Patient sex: M
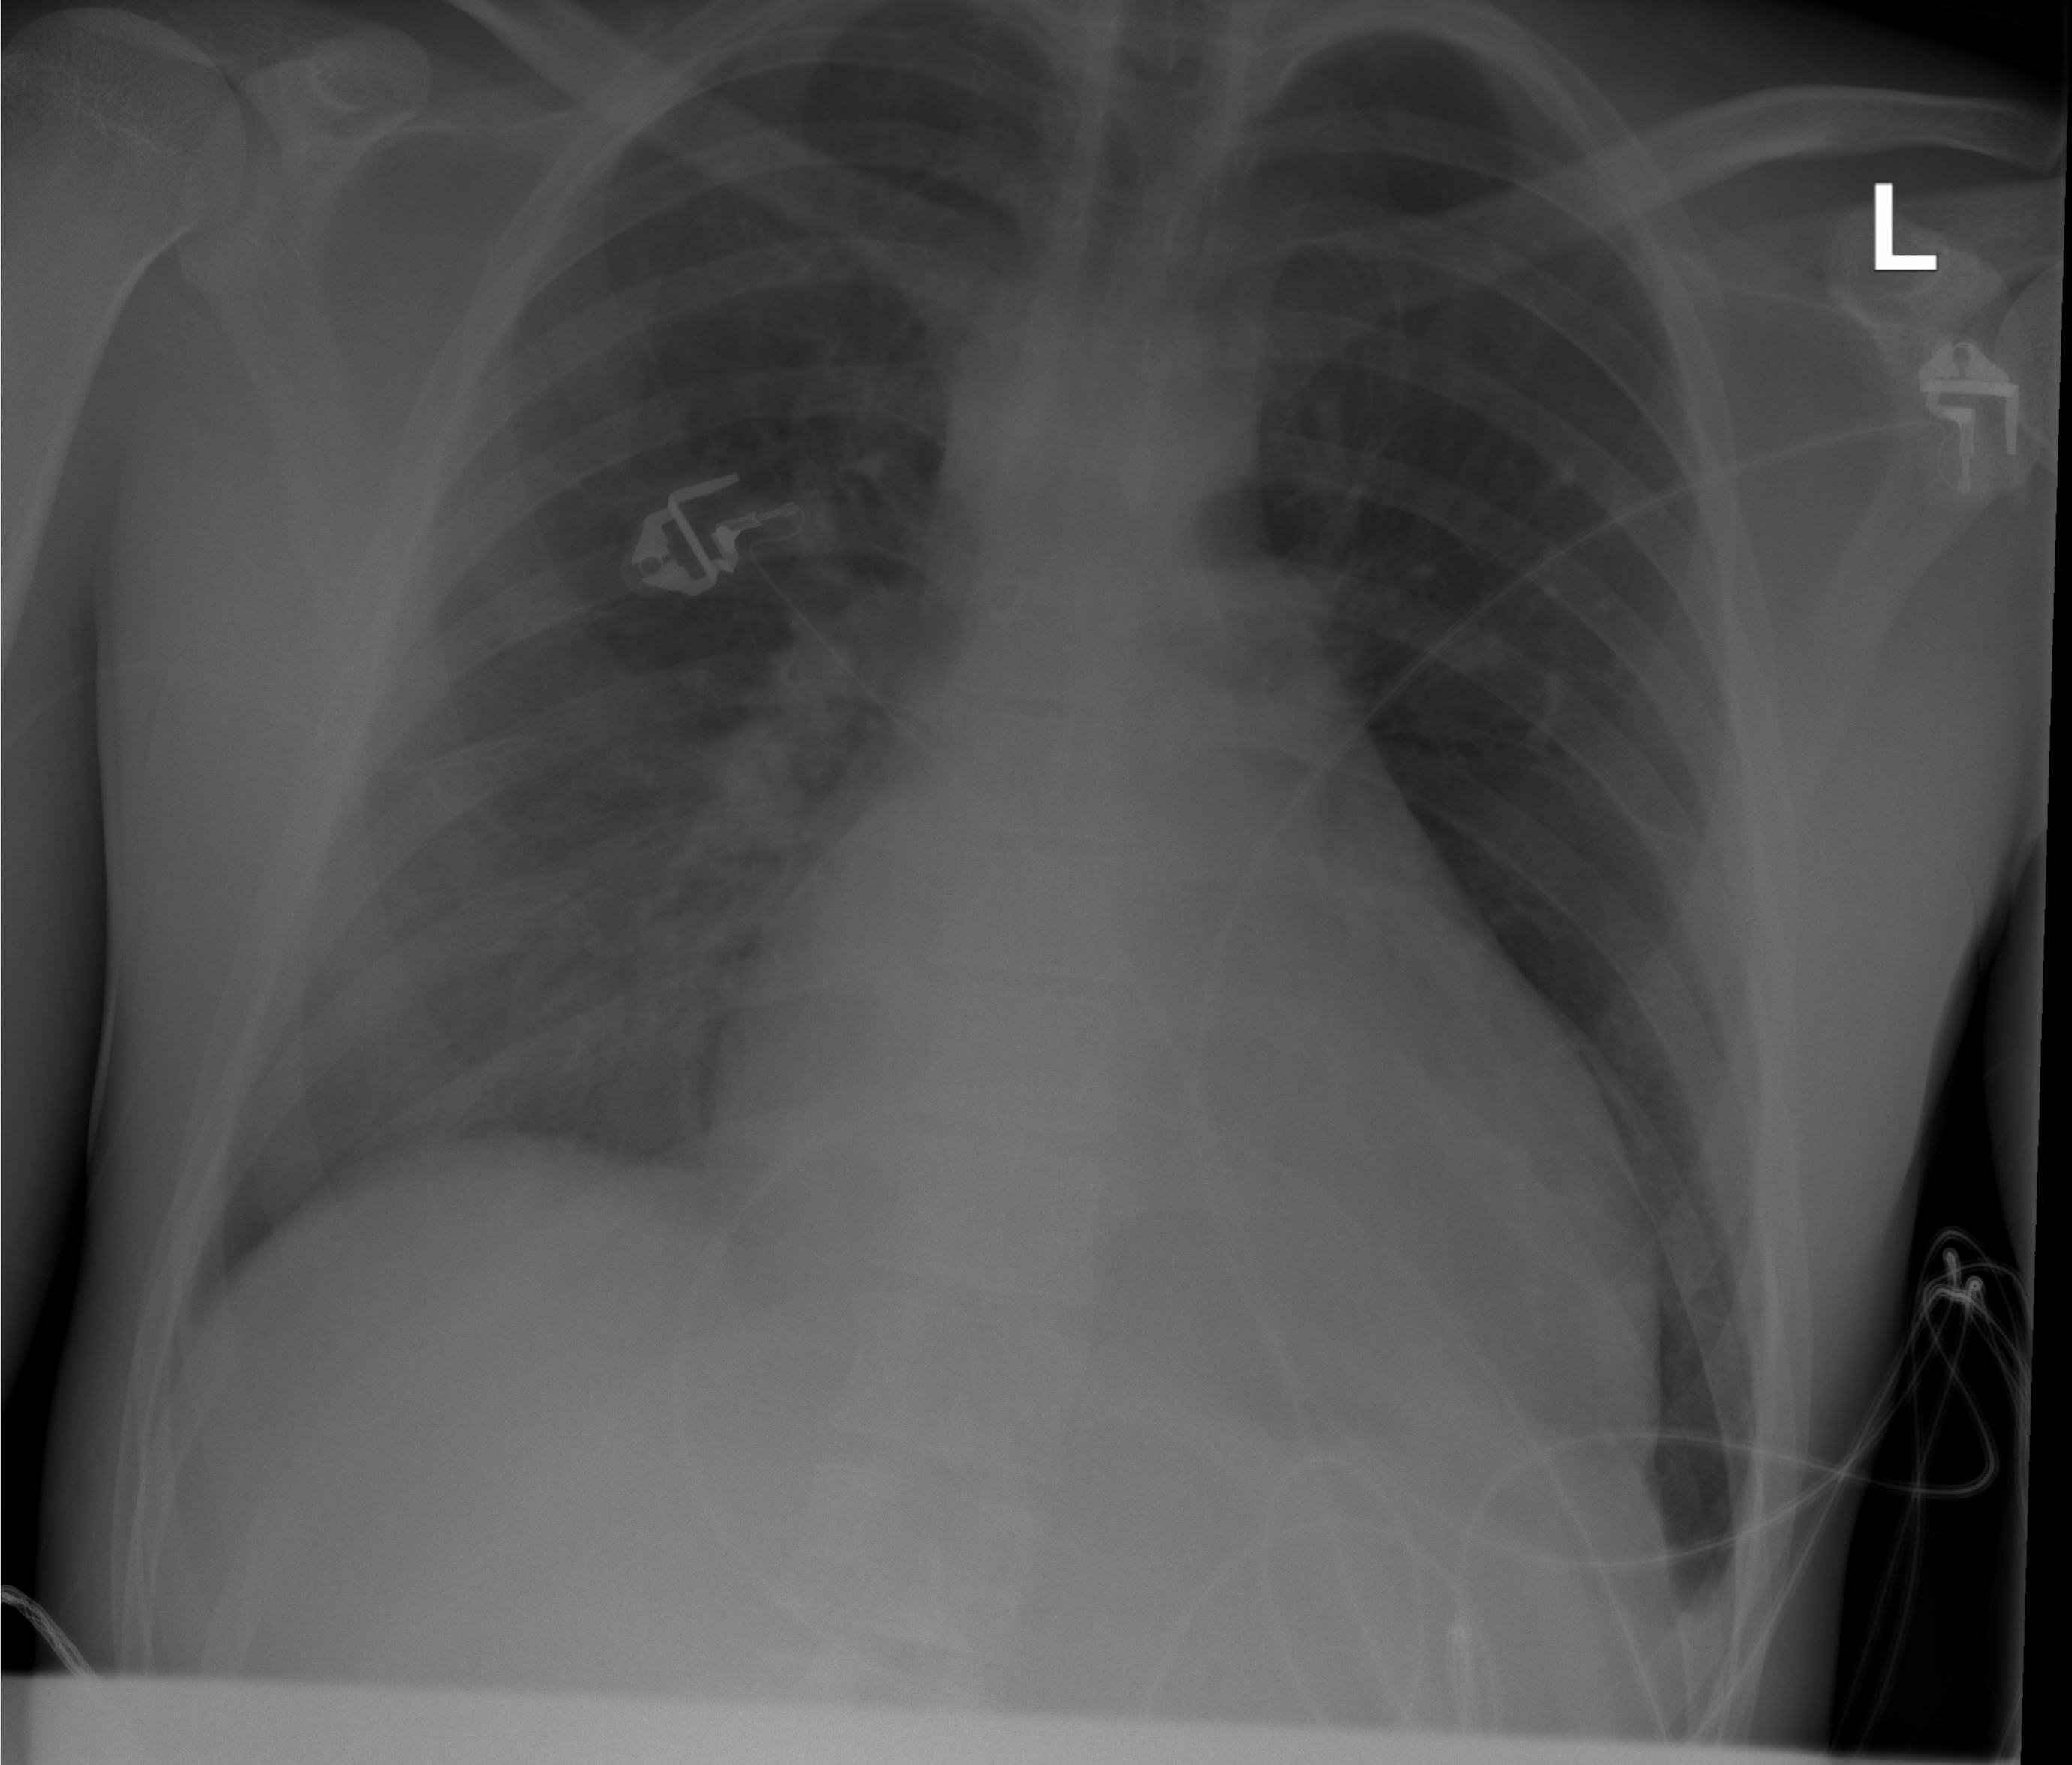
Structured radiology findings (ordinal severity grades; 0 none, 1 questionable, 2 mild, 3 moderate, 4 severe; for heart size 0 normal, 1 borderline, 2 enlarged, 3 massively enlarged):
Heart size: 2
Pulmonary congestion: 0
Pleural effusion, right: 0
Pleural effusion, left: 0
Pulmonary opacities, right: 2
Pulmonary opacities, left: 0
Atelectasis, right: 2
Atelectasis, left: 0